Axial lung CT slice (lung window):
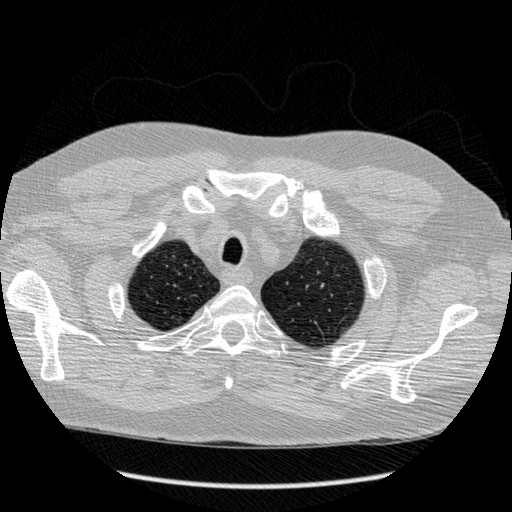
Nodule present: no